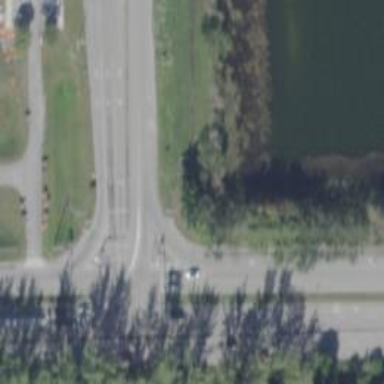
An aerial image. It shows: Footway with asphalt surface and marked with lines for crossing.